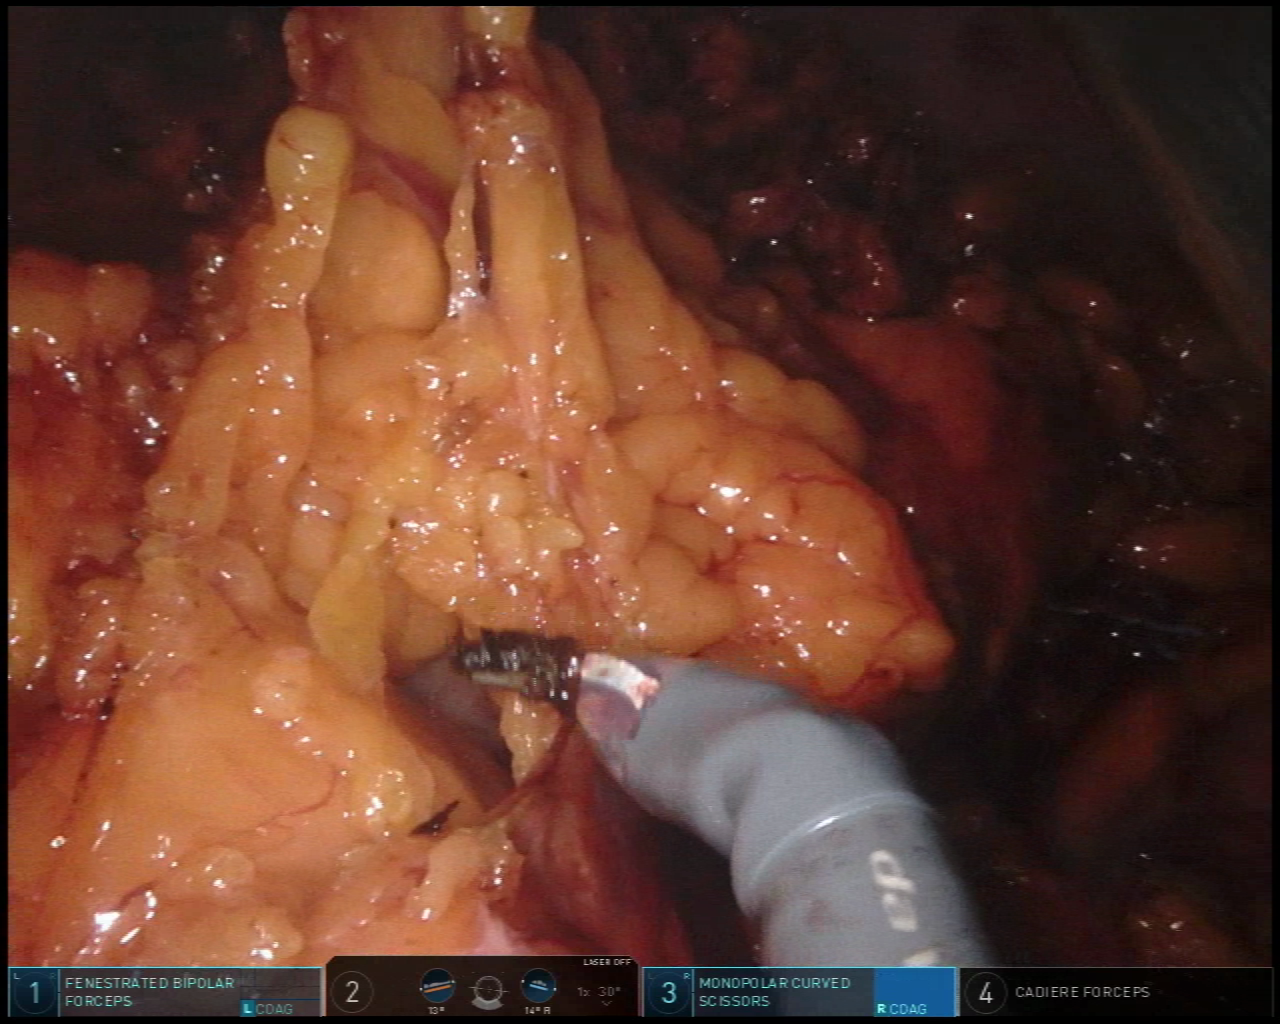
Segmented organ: stomach
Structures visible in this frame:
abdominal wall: yes
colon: no
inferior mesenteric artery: no
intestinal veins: no
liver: no
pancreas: no
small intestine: no
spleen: no
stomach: yes
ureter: no
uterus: no
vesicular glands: no